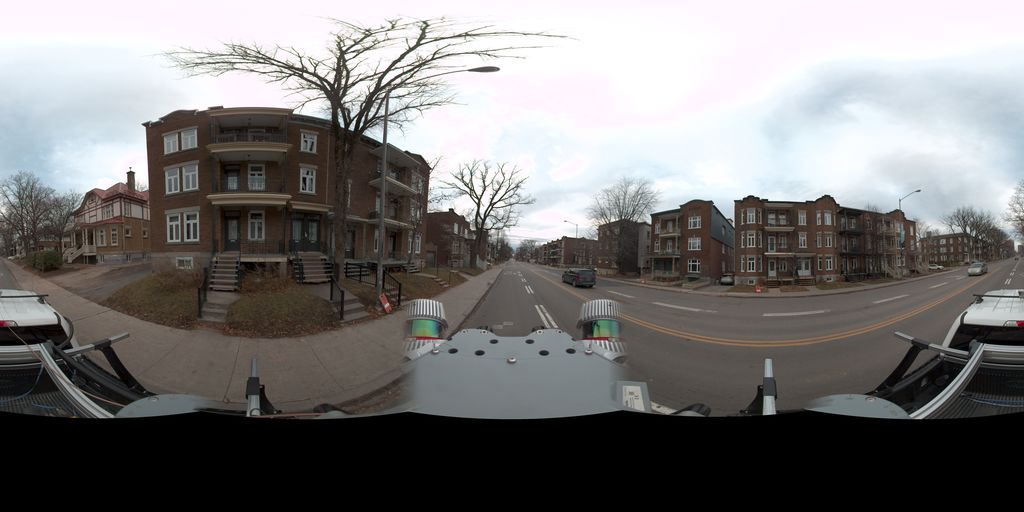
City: quebec_city